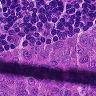
Metastatic tissue present: yes